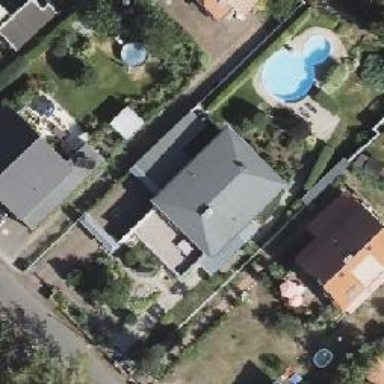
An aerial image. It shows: Hipped roof house.